Interaction volume radius: 10 \u00c5
Interaction volume height: 10 \u00c5
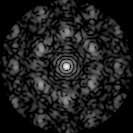
Disorder parameter: 0.5898